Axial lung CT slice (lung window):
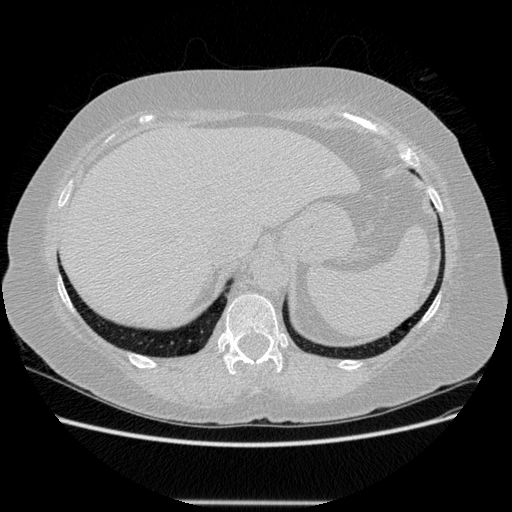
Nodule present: no